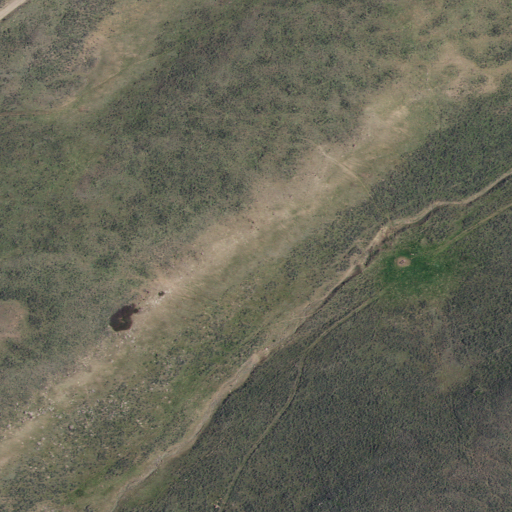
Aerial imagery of plain(s) in Idaho named Beaver Meadows containing only shrub